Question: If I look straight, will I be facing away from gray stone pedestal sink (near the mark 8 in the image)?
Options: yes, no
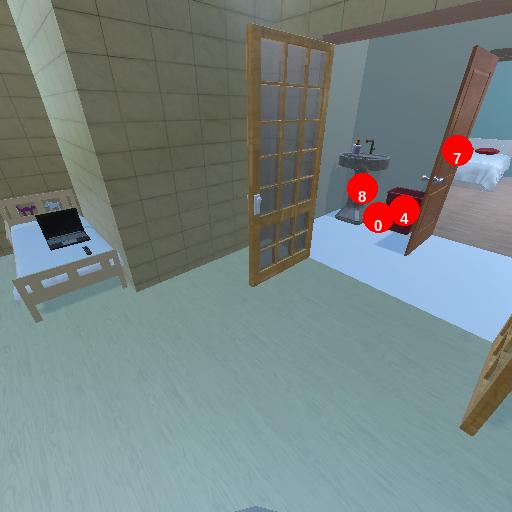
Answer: yes